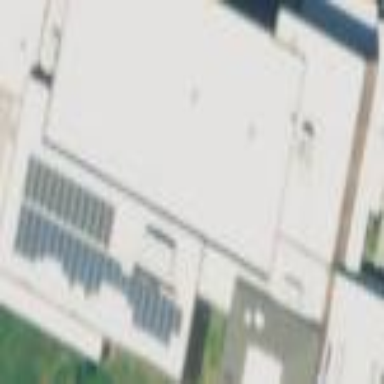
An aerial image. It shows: Part of building with flat white roof.